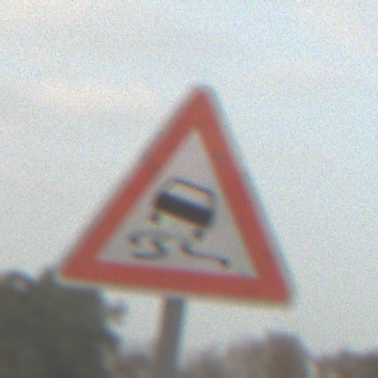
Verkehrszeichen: SchleuderOderRutschgefahr
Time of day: MorningAfternoon
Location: Outdoor (Suburban)
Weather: Overcast
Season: NotSpecified
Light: Natural